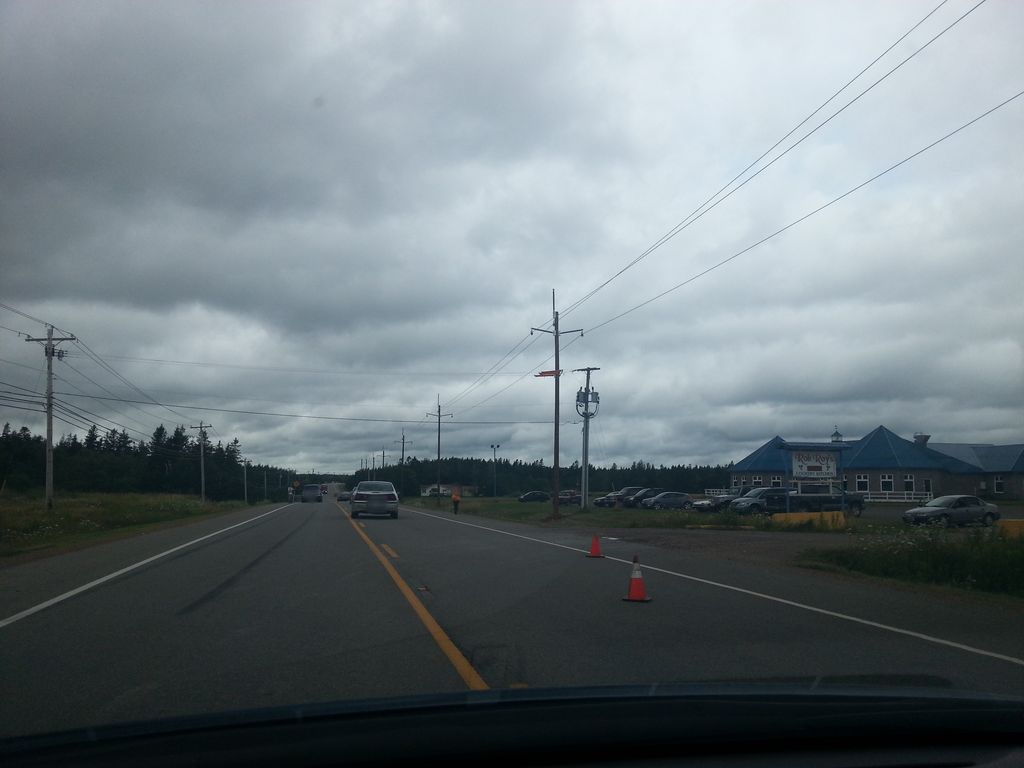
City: charlottetown